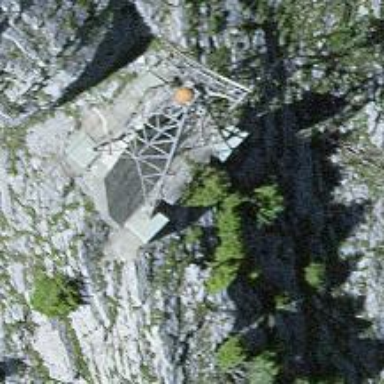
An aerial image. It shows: Pylon used for aerialway.